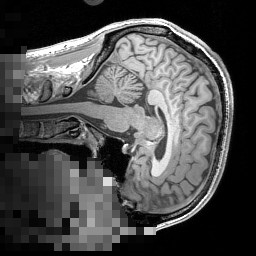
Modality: T1w
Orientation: sagittal
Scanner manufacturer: siemens
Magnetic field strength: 3 T
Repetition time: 1.5 s
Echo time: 0.00291 s